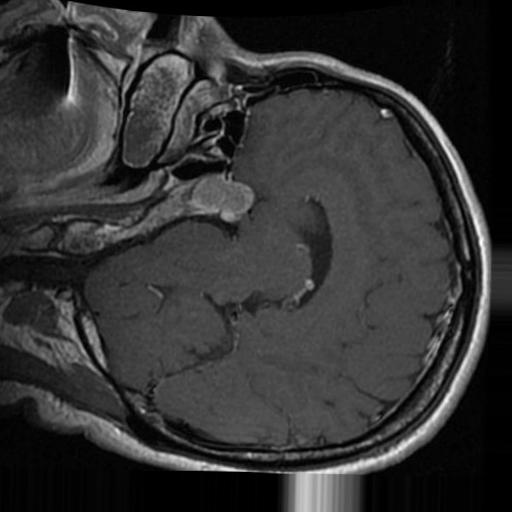
Label: brain_tumor